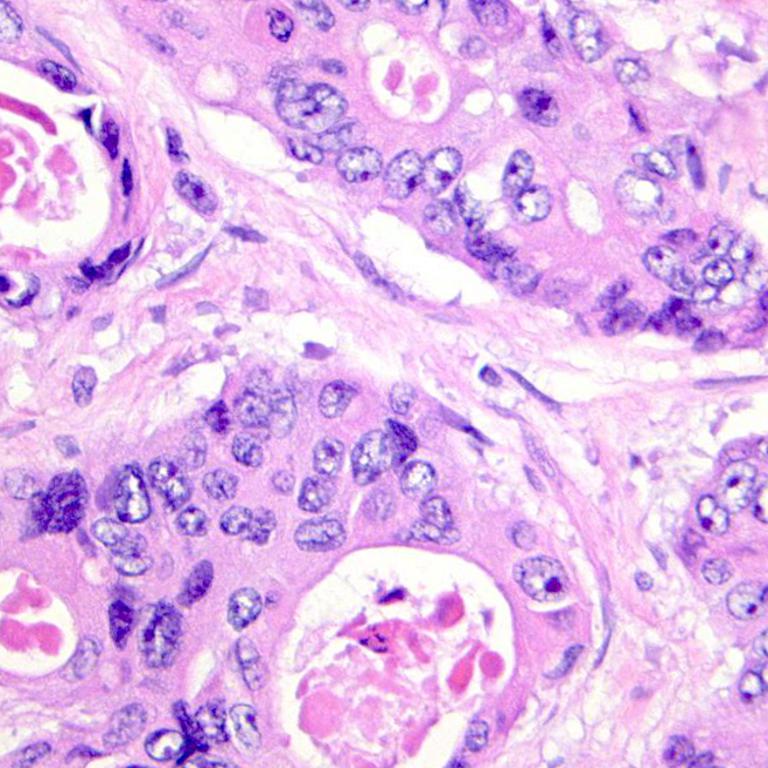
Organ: colon
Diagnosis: adenocarcinomas